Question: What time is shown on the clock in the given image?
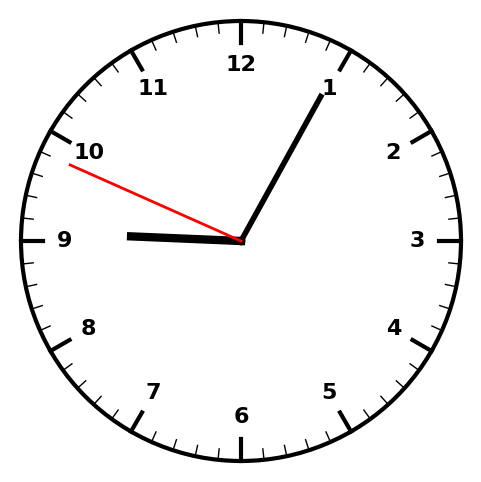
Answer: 09:04:49